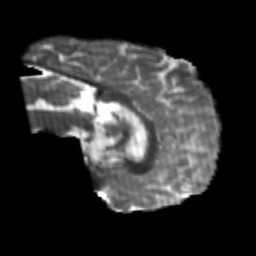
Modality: T2w
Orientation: sagittal
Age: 22
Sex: male
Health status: healthy
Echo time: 0.074 s